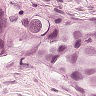
Metastatic tissue present: yes